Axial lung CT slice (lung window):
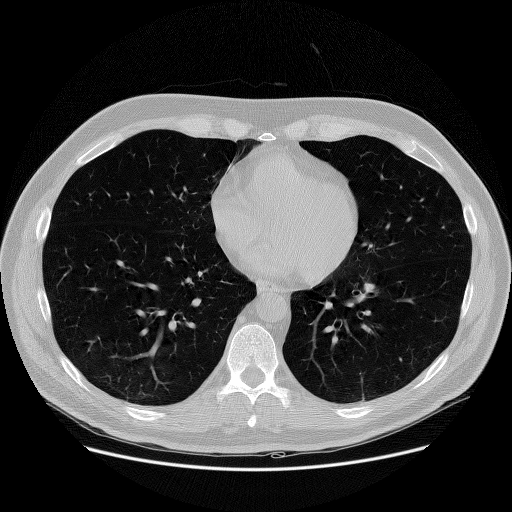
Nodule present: no